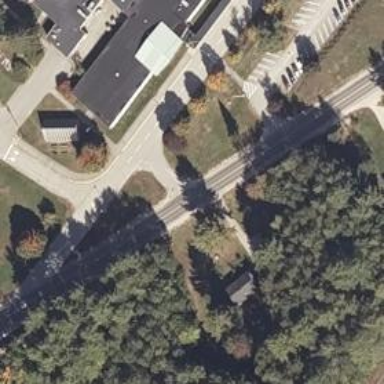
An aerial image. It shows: Secondary road.